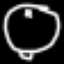
Label: clock